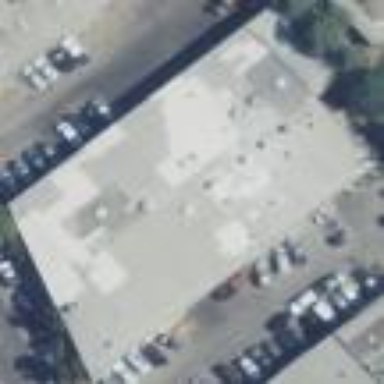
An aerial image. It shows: Industrial building.